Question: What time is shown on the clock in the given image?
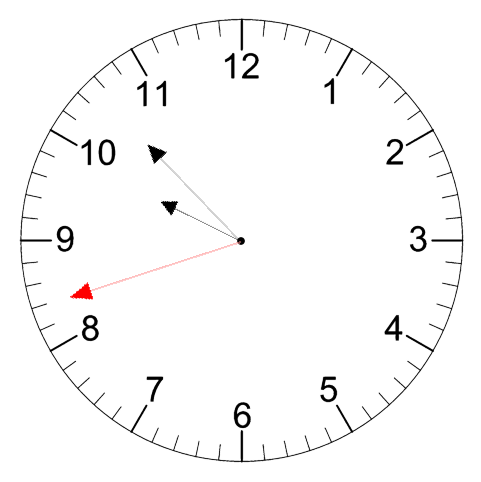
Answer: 09:52:42